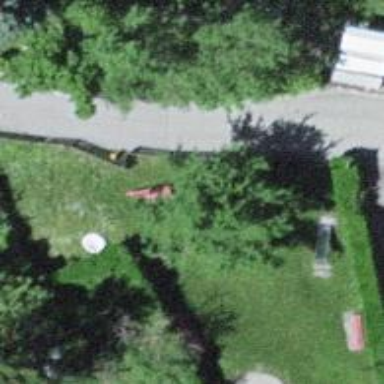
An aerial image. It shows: Red bench.